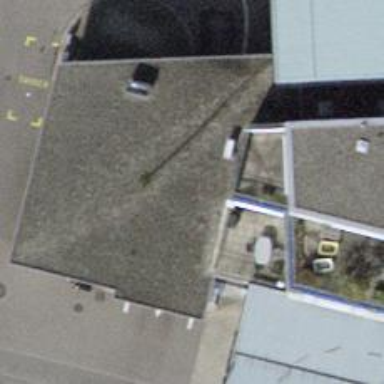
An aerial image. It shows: Car wash facility.